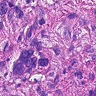
Metastatic tissue present: yes